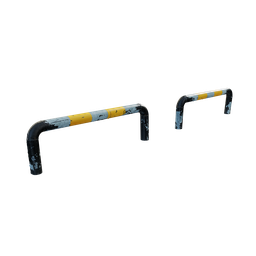
Label: architecture